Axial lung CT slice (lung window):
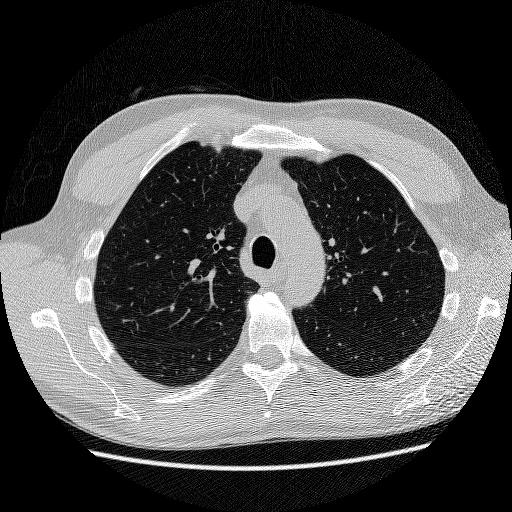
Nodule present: no